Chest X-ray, PA view. Patient: 43 years old, sex M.
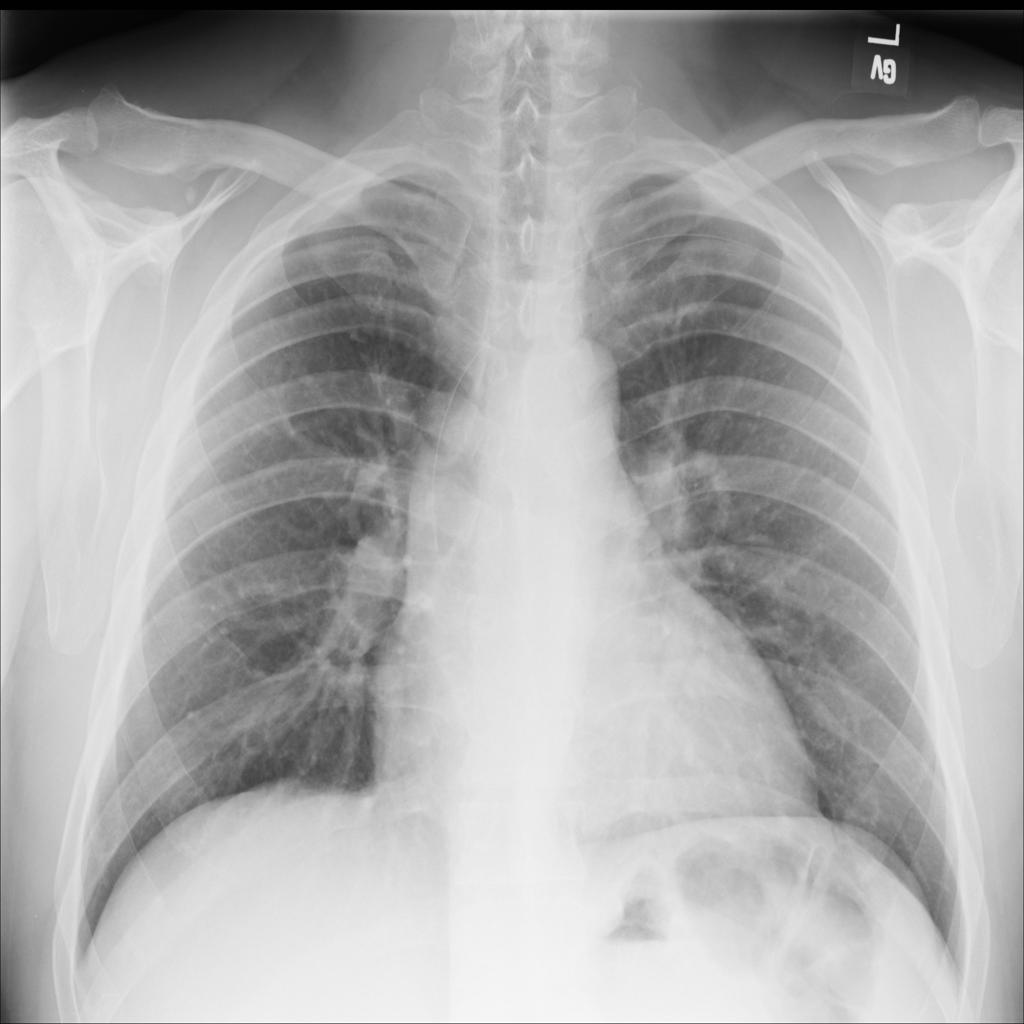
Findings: No Finding